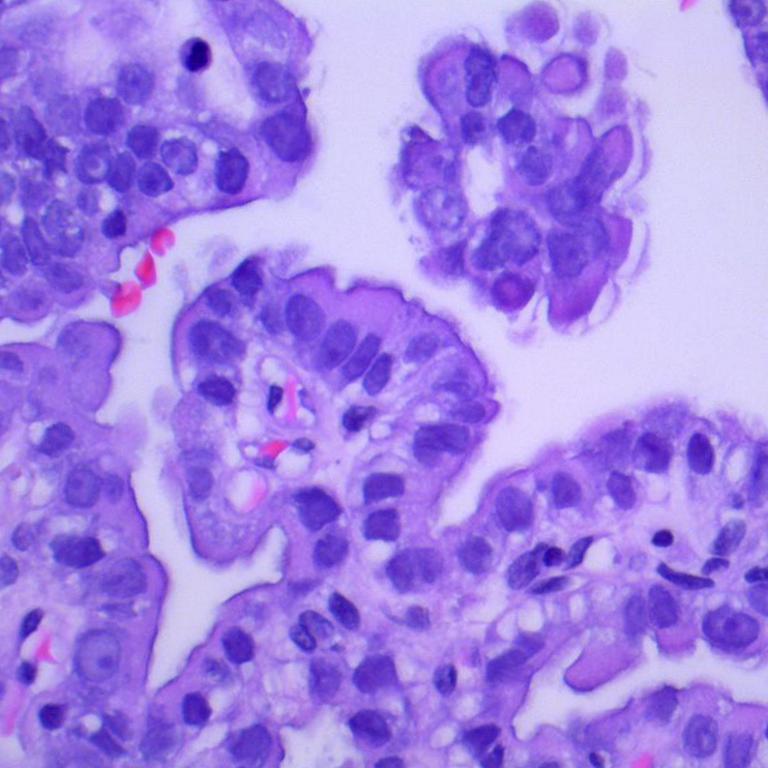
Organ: lung
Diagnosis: adenocarcinomas